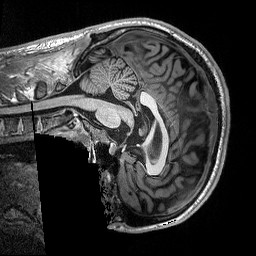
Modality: T1w
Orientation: sagittal
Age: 23
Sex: male
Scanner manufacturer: siemens
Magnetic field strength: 3 T
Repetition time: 2.3 s
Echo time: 0.00298 s